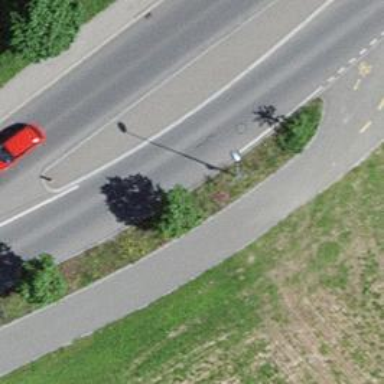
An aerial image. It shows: Cycleway.